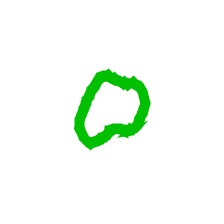
Shape: circle